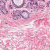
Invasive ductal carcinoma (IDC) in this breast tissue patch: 0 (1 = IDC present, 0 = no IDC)